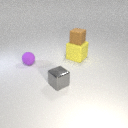
large yellow rubber cube below small brown rubber cube